Interaction volume radius: 10 \u00c5
Interaction volume height: 15 \u00c5
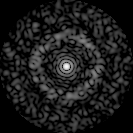
Disorder parameter: 0.8457